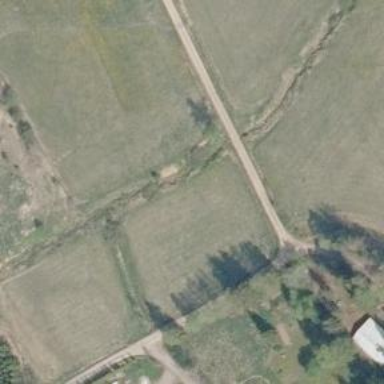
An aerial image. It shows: Culvert tunnel.